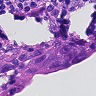
Metastatic tissue present: yes